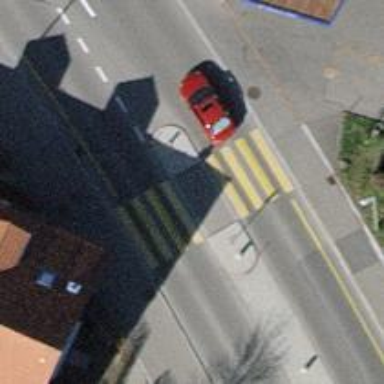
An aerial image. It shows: Zebra crossing with pedestrian island.